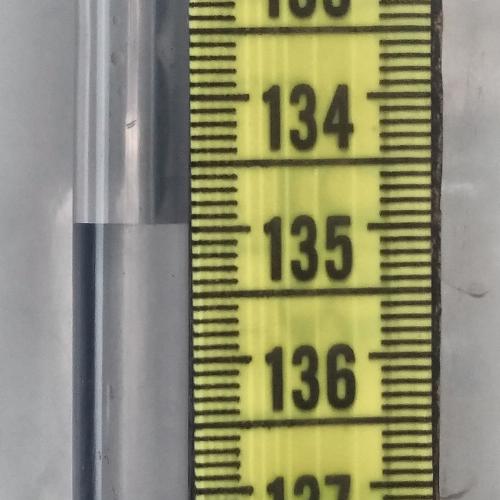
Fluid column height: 135.0 cm